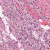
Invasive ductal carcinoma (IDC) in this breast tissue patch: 0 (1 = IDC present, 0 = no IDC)